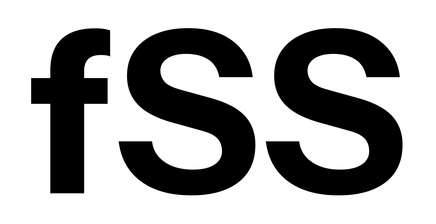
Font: InstrumentSans_Bold